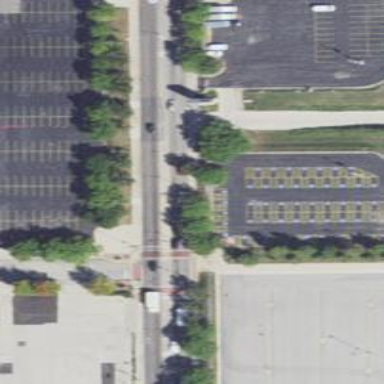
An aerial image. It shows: Marked footway crossing with pedestrian island.